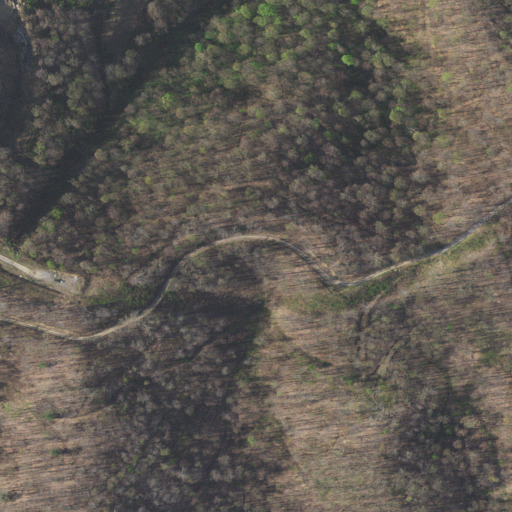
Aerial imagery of ridge(s) in Virginia named Redoak Ridge containing deciduous forest, open development, evergreen forest, grassland, and shrub